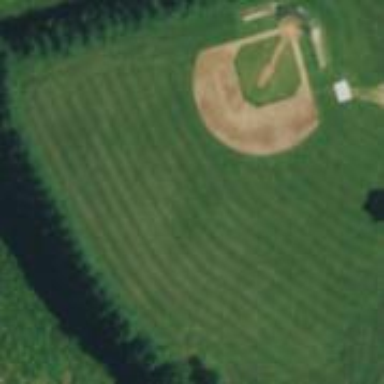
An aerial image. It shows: Baseball pitch for leisure land activities.